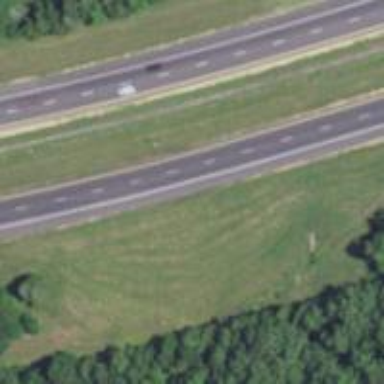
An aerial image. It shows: View of motorway.